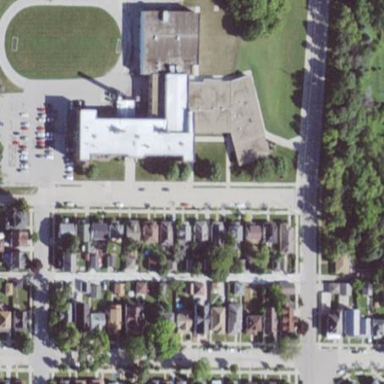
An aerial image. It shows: School building.